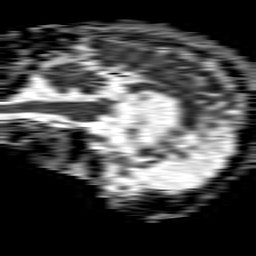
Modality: ADC
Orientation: sagittal
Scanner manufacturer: philips
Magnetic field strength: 1.5 T
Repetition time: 4.6 s
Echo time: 0.08517 s